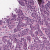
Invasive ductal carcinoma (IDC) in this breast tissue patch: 1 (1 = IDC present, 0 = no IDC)